Field crop: maize
Growth stage: 2
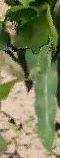
Species: maize